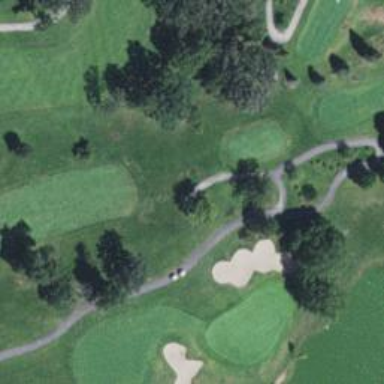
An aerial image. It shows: Well-maintained asphalt path with grade1 track type. It is golf cartpath.